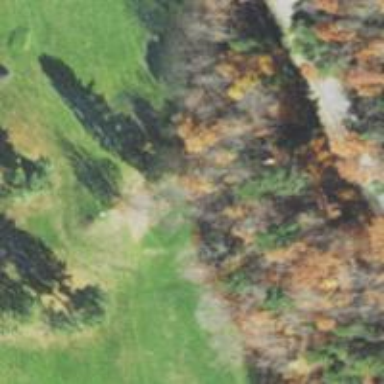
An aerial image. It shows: View of golf hole.